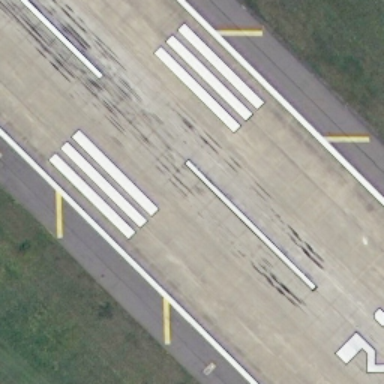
It is a straight runway with some mark lines on it .